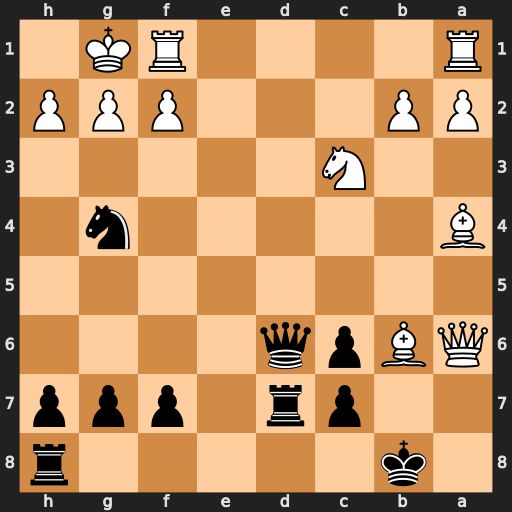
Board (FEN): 1k5r/2pr1ppp/QBpq4/8/B5n1/2N5/PP3PPP/R4RK1
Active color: b
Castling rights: -
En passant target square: -
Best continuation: Qxh2#